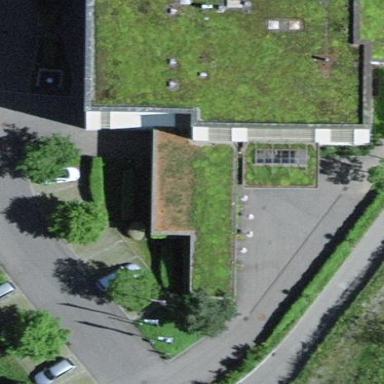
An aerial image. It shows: View of roof of building.